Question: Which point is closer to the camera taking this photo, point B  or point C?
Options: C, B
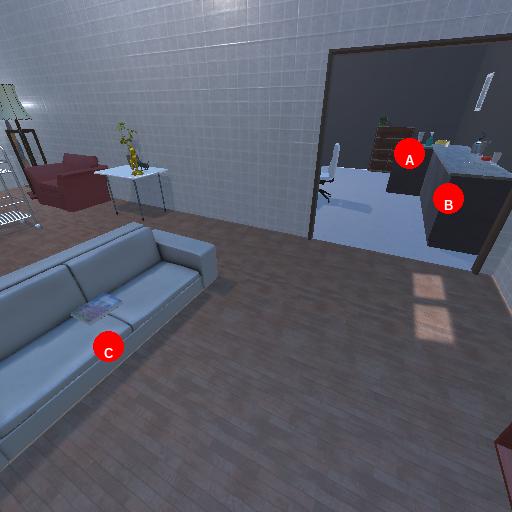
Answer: C